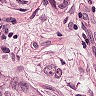
Metastatic tissue present: yes